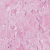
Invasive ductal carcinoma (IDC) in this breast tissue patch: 0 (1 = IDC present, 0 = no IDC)